Question: I'm trying (with no results) to aply a simple custom width to this validator message:

How can i do it ?
I mean, the message which says "'Please select an item from the list'" we can supose it has, by default, a 'width=100px' . How can i change this default width to '300px'?
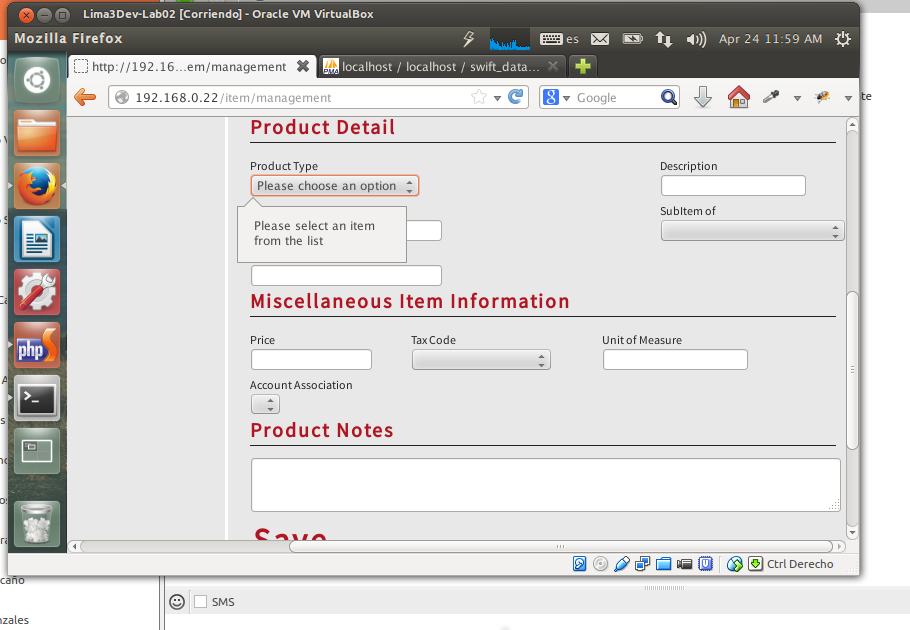
Answer: This question has already been answered. You can find the answer <URL>. For ease of access the code you'll need is below.
'''
::-webkit-validation-bubble
::-webkit-validation-bubble-arrow-clipper
::-webkit-validation-bubble-arrow
::-webkit-validation-bubble-message
'''
This is Chrome's implementation of styling, however it is not officially standard. Hence consider creating your own popup.
---
Please consider adding what you have already attempted and what results you would expect.
'''
$(document).ready(function() {
var elements = document.getElementsByTagName("INPUT");
for (var i = 0; i < elements.length; i++) {
elements[i].oninvalid = function(e) {
e.target.setCustomValidity("");
if (!e.target.validity.valid) {
e.target.setCustomValidity("This field shouldn't be left blank/please select an option!");
}
};
elements[i].oninput = function(e) {
e.target.setCustomValidity("");
};
}
})
'''